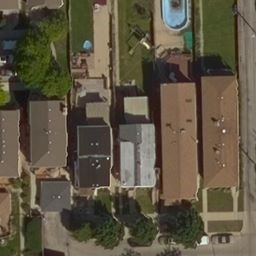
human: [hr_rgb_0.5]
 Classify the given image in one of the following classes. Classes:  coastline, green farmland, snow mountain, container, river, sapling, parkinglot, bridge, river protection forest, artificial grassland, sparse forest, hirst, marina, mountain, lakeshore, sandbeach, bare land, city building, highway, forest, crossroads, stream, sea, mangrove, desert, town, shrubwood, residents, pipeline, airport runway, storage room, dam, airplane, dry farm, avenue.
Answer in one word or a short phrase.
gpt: residents